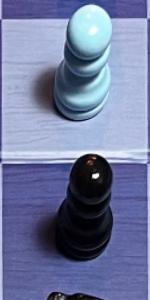
Label: Pawn_Black